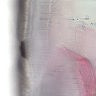
Metastatic tissue present: no